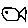
Label: fish